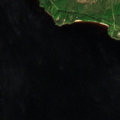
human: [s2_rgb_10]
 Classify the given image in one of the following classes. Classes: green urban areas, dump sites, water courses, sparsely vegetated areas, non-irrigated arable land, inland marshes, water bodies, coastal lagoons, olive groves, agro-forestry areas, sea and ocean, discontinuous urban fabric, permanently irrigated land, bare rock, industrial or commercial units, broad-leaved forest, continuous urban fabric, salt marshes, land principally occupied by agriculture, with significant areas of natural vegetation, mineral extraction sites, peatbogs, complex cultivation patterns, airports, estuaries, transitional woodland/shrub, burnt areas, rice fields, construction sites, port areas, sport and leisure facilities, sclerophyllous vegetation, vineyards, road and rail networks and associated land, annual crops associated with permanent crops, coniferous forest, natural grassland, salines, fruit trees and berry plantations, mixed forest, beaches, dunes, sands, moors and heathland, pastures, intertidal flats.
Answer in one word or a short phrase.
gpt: coniferous forest, water bodies